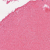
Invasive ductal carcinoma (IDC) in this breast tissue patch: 0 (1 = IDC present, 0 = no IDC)